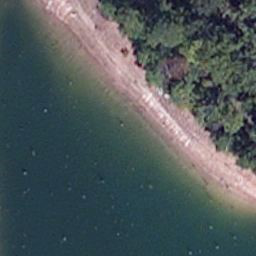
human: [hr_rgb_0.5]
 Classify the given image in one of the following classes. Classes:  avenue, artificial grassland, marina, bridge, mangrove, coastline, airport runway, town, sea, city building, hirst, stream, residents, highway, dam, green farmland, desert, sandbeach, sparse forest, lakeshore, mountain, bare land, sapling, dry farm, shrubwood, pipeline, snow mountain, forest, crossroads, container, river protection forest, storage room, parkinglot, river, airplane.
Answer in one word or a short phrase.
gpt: lakeshore